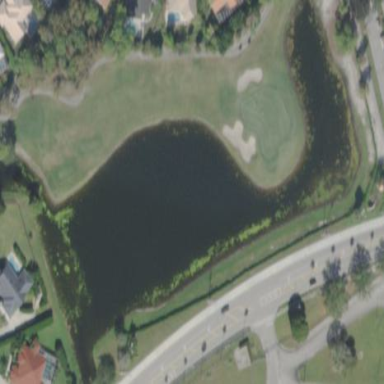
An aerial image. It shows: Picturesque scene of golf course with lateral water hazard.